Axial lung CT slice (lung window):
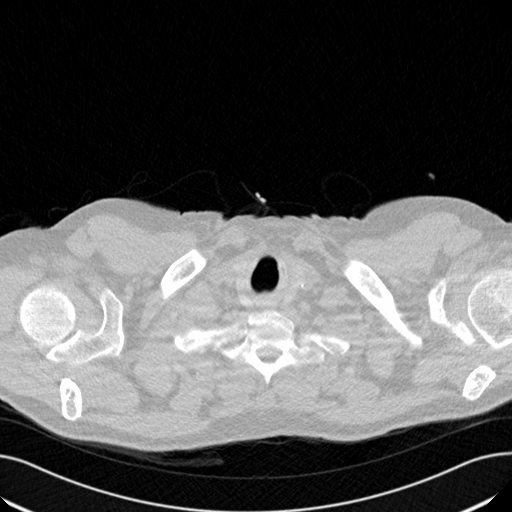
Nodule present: no